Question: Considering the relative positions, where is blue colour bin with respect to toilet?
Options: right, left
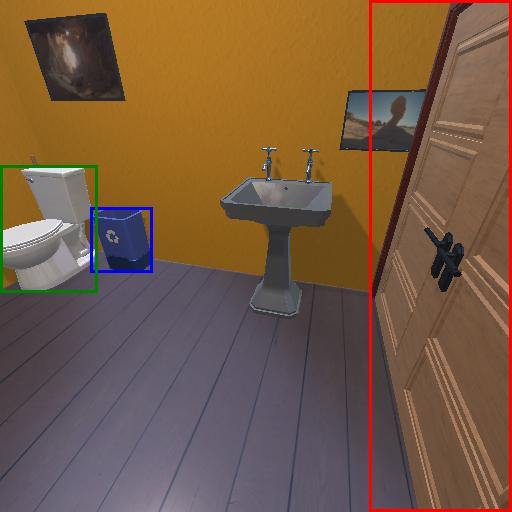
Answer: right